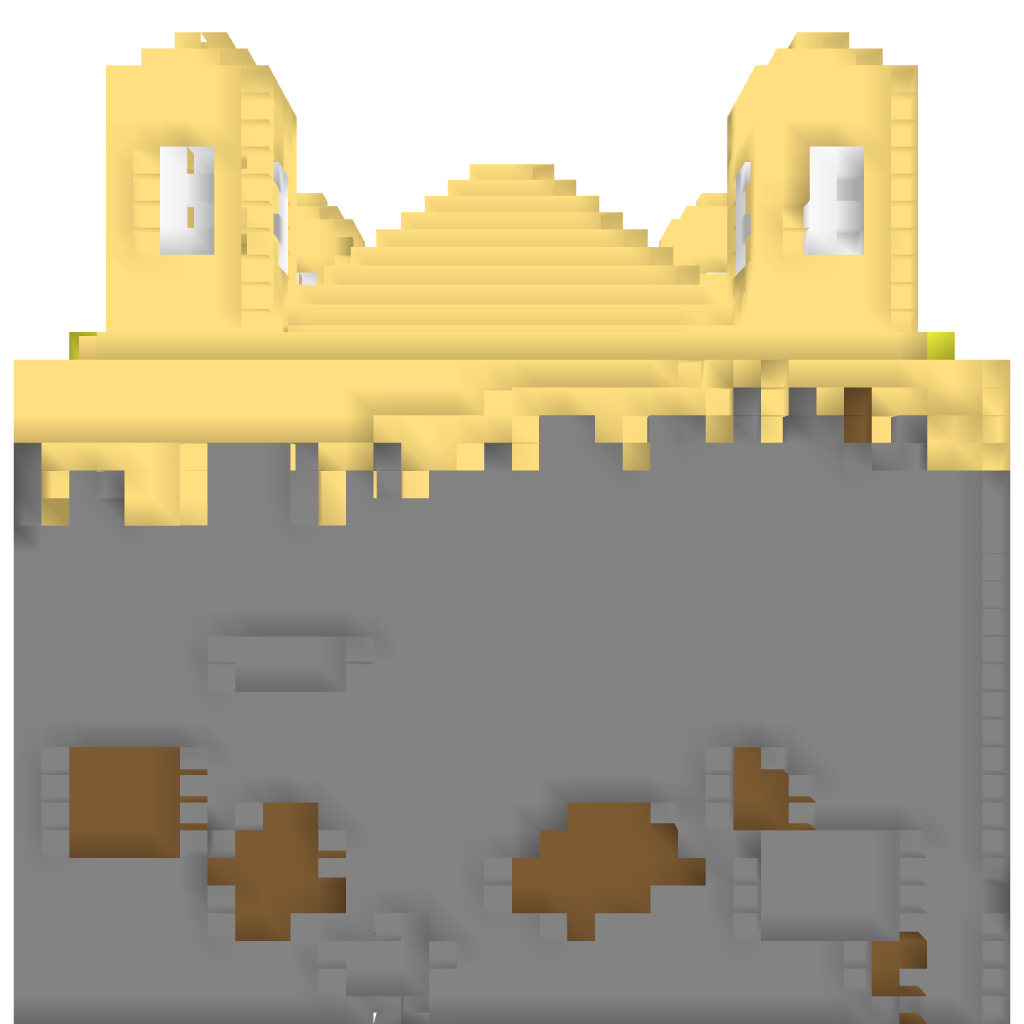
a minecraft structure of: PartyTemple 80% earth and sand temple on top